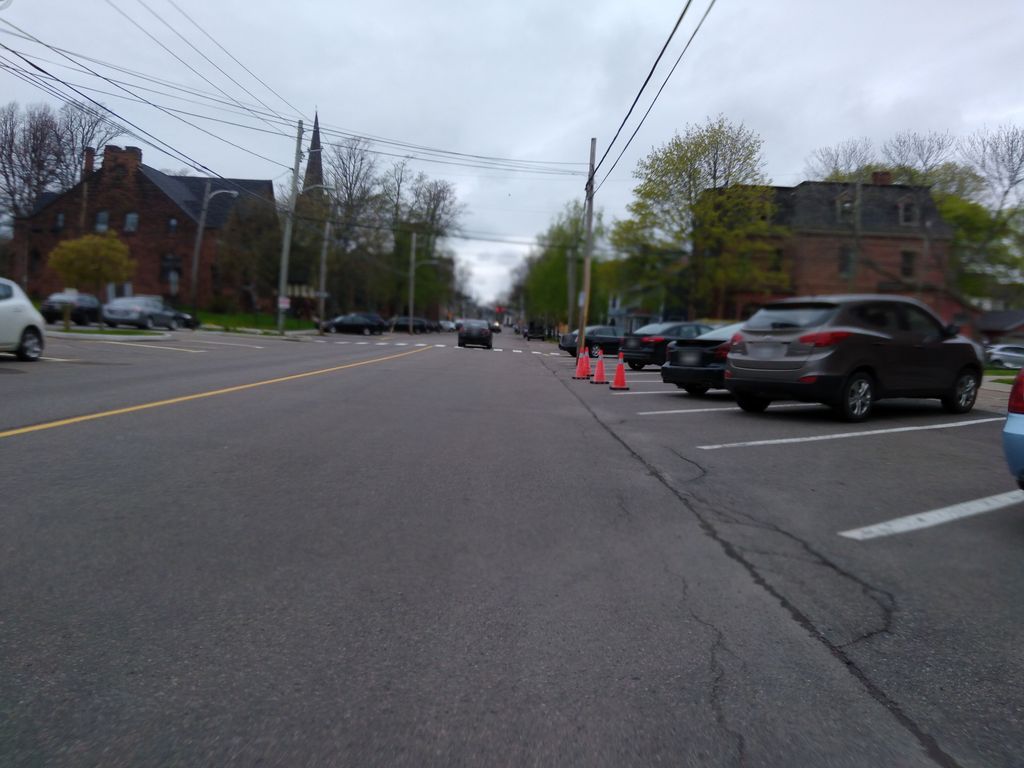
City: charlottetown